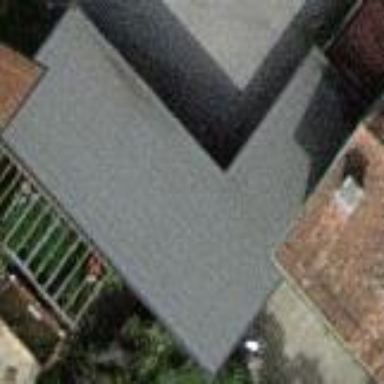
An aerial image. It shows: Shed.